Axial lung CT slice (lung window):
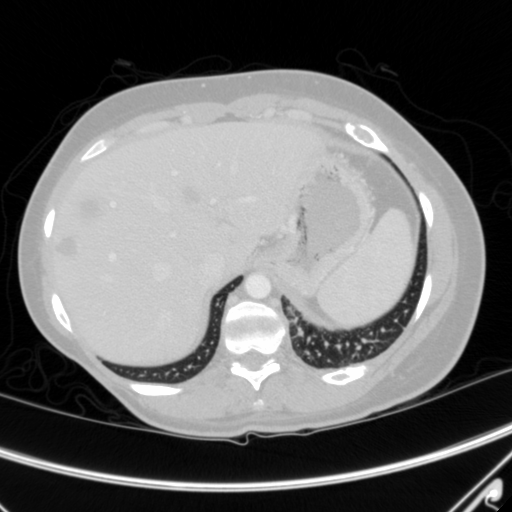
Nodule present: no